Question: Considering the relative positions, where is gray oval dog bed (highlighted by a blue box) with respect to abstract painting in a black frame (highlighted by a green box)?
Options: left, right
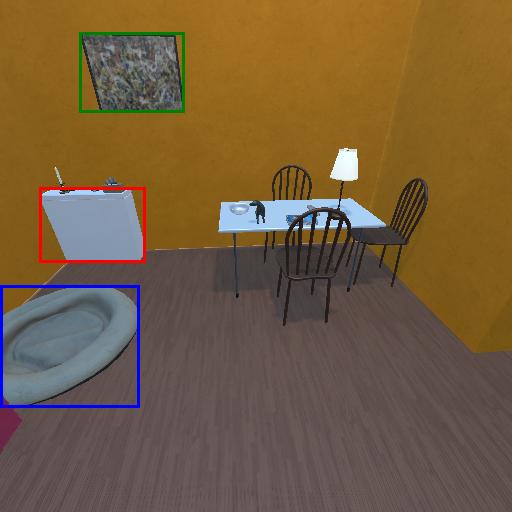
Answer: left